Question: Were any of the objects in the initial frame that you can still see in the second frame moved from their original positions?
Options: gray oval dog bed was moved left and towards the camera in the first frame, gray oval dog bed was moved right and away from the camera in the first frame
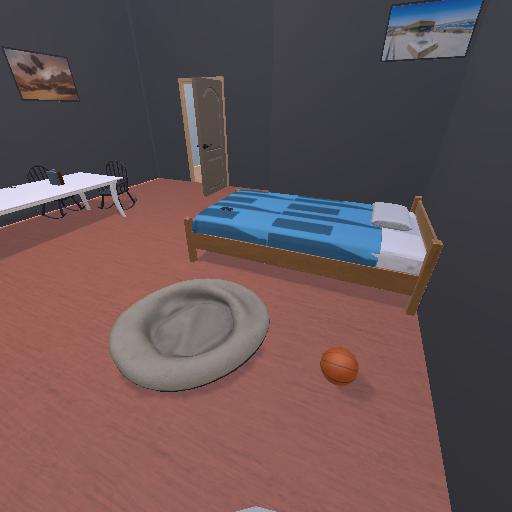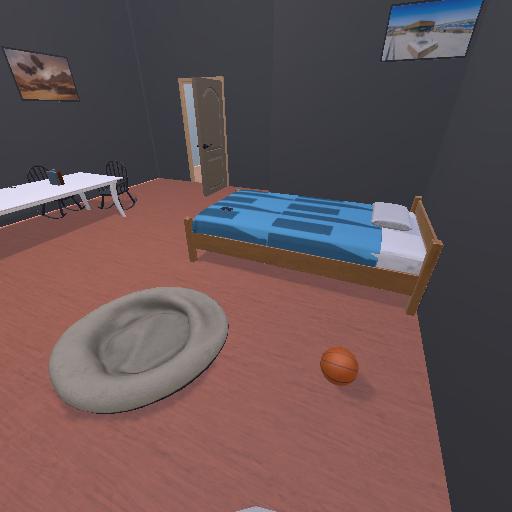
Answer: gray oval dog bed was moved left and towards the camera in the first frame